Field crop: tomato
Growth stage: 1
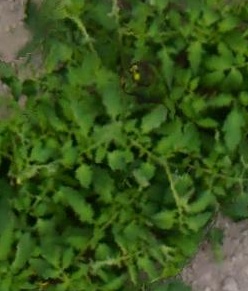
Species: tomato